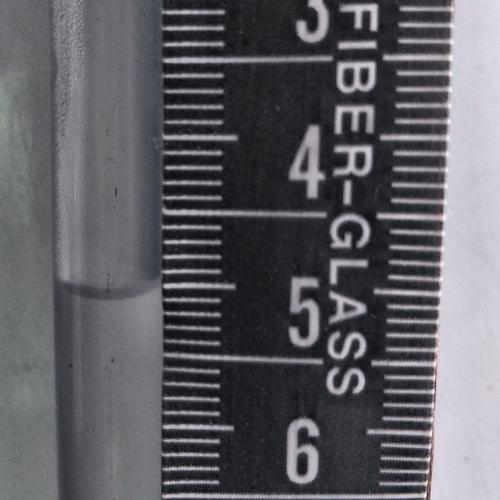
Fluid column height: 5.1 cm